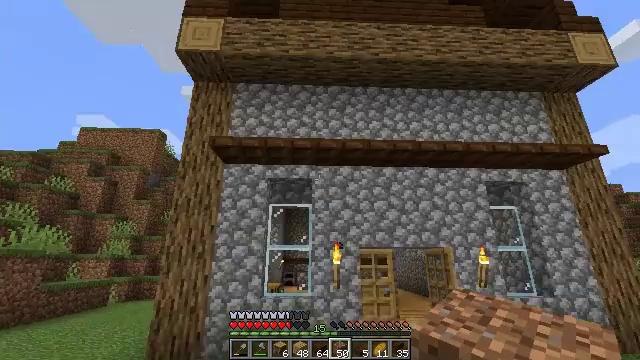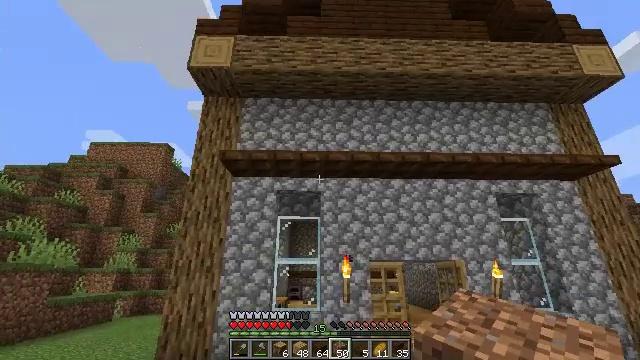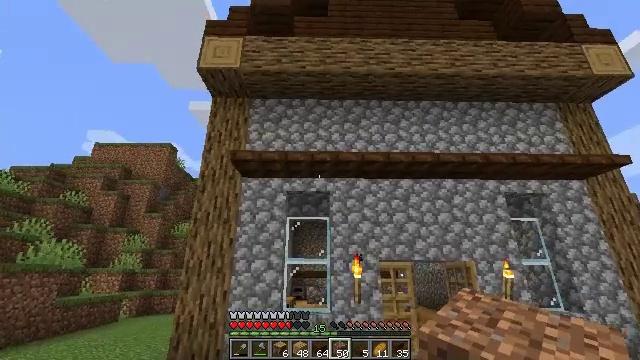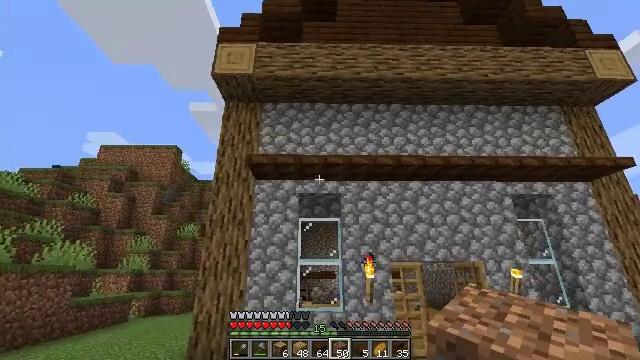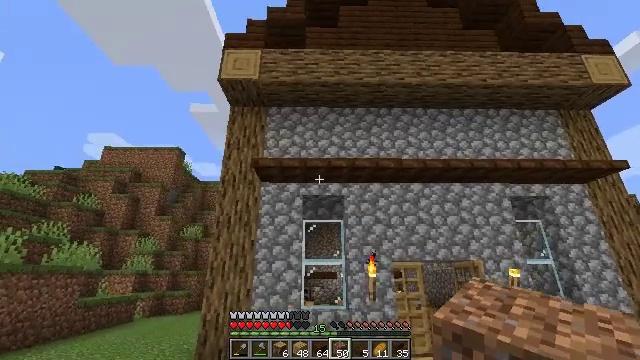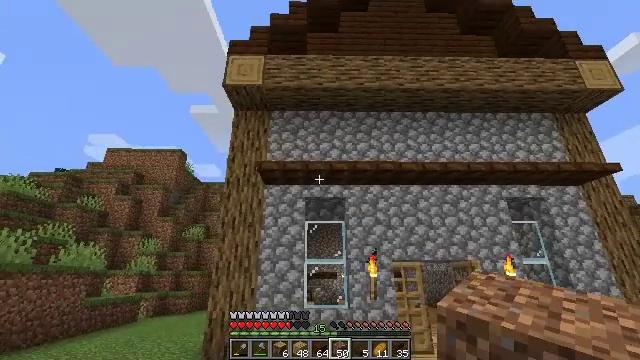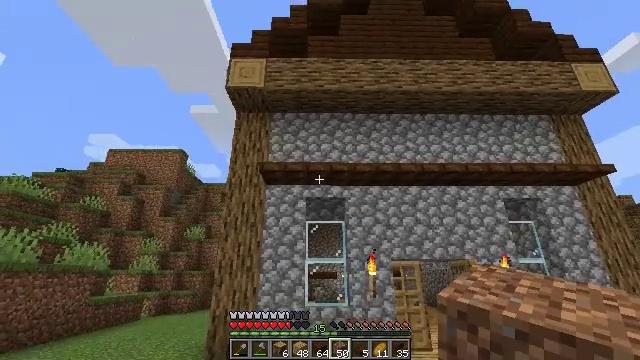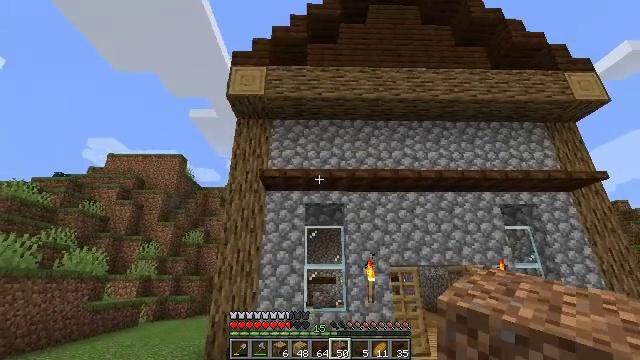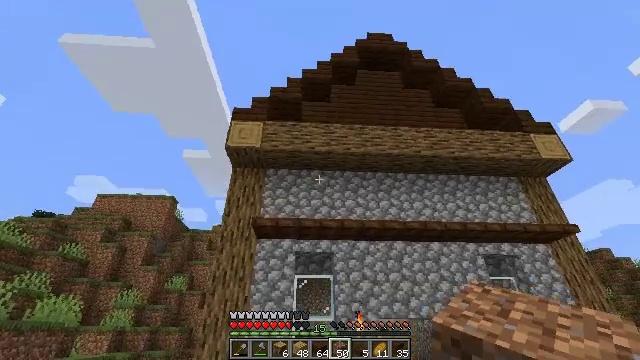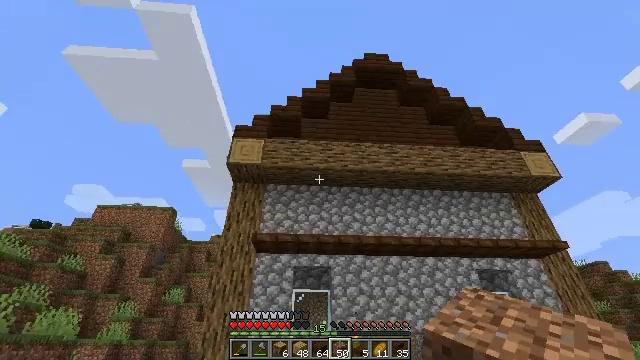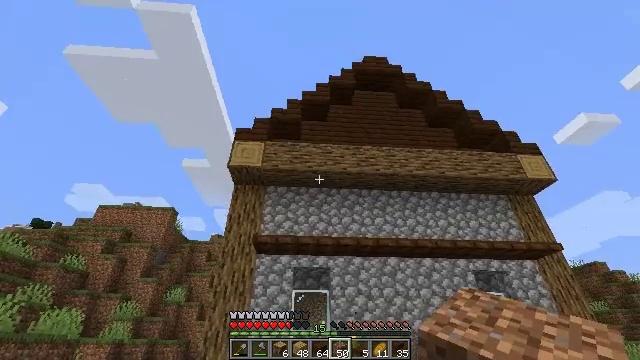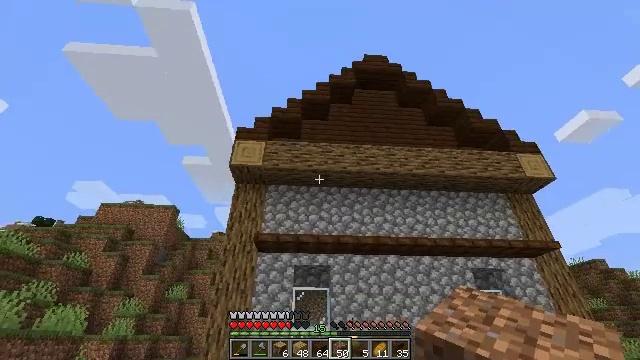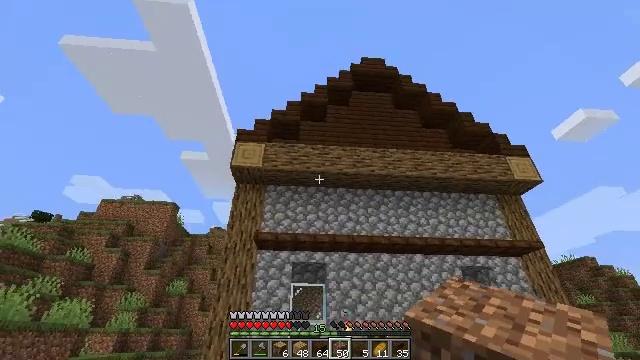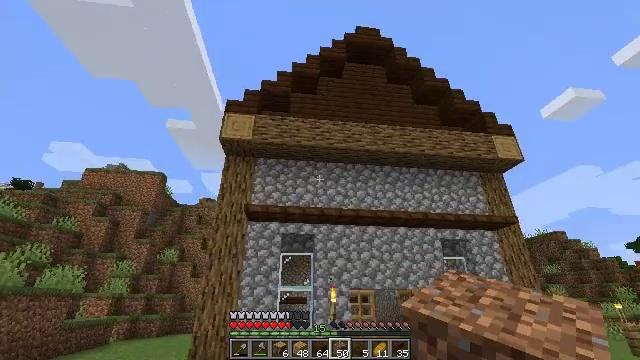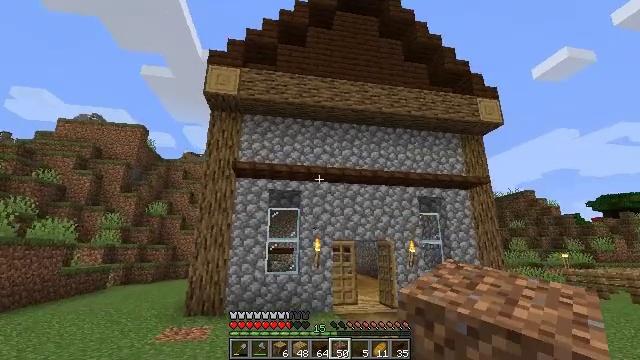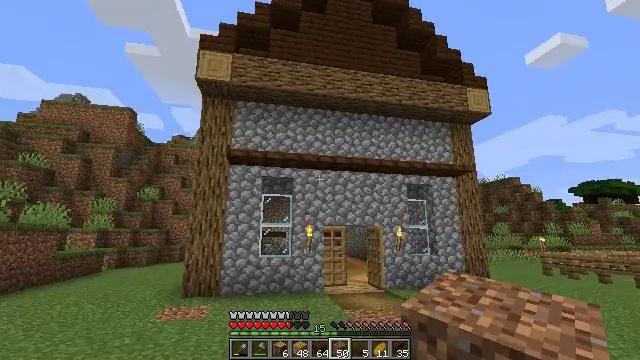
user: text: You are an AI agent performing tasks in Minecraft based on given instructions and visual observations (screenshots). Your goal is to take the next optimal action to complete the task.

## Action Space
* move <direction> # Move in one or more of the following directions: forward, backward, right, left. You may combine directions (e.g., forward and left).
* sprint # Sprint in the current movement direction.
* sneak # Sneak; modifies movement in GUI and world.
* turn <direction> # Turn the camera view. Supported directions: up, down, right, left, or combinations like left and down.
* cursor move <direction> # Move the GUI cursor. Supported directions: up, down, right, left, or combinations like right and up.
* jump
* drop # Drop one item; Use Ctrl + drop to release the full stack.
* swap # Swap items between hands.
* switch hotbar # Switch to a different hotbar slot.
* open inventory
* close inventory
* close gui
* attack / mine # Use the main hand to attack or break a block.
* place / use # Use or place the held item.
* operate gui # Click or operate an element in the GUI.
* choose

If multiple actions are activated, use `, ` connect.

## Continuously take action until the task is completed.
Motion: motion action
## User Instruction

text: Attack the dark oak trapdoor to remove it.
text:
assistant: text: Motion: move left, turn up
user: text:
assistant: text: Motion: move back and move left
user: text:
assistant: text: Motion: move back
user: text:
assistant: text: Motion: move back
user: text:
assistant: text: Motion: move back
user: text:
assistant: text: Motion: move back
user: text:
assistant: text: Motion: move back, turn up
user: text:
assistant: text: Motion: move back, turn right and up
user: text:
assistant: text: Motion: move back, turn up
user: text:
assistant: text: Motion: move back
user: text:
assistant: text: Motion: move back
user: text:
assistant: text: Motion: move back, turn down
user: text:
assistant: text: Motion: move back, turn right and down
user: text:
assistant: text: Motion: move back, turn right and down
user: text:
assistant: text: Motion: move back, turn right and down
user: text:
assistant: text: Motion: move back
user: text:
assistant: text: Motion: move back
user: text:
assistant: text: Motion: move back, turn up
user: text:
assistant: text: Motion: move back, turn left and up
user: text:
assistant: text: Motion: move back, turn left and up
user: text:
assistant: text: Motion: move back
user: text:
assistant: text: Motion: move back and move right
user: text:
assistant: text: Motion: move back and move right
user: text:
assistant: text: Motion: move back and move right
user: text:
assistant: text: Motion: move back and move right
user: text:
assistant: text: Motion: move right
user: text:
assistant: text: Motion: move right
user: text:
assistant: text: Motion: move right
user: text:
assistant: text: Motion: no_op
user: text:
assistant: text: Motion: no_op